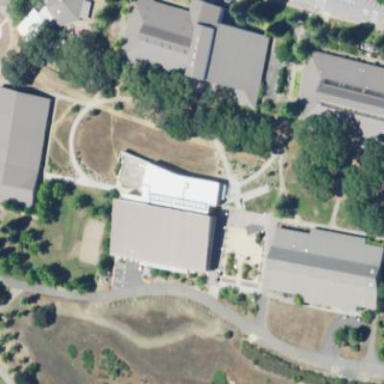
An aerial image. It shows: School building.